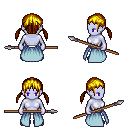
a pixel art fantasy rpg character, female body template, dark elf, purple skin, overskirt, white pants, blonde twin-tailed hairstyle, brown shoes, spear, four views (front, back, left, right), 2x2 character sprite sheet, small pixel art, hard edges, no anti-aliasing